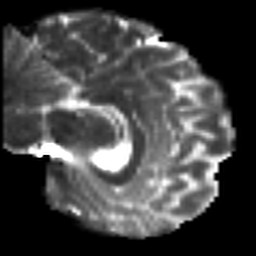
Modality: T2w
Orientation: sagittal
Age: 27
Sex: male
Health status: ill
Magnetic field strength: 3 T
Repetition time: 9 s
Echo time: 0.093 s